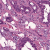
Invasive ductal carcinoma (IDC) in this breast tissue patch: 0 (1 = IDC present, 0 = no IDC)